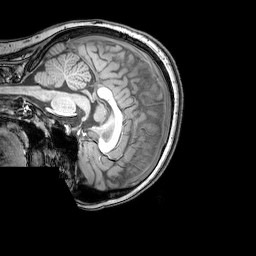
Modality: T1w
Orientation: sagittal
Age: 22
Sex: female
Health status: healthy
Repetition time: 0.081 s
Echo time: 0.037 s